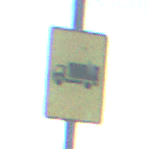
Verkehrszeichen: KFZZulaessigeGesamtmasse3Komma5TOhnePfeilsymbol
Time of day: SunriseSunset
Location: Outdoor (Nature)
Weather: Clear
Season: Winter
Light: Natural